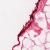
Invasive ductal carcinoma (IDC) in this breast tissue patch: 0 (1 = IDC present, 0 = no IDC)